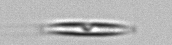
Label: pennate